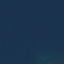
Label: SeaLake